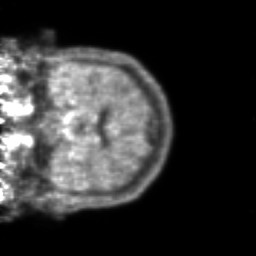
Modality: PET
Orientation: coronal
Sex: male
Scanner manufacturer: ge